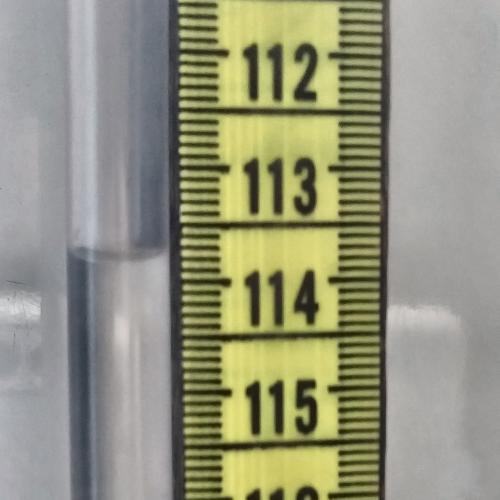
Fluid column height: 113.7 cm